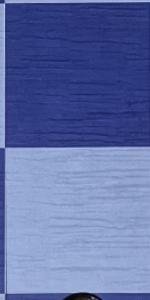
Label: Empty